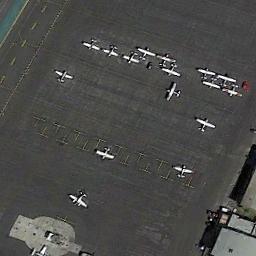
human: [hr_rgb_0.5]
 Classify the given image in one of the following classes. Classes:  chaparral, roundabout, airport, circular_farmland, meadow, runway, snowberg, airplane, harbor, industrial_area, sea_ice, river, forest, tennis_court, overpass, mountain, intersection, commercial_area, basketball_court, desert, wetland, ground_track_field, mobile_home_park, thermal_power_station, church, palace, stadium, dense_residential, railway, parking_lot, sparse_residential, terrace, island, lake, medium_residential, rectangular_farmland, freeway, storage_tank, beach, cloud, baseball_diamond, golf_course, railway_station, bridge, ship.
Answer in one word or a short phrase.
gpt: airplane